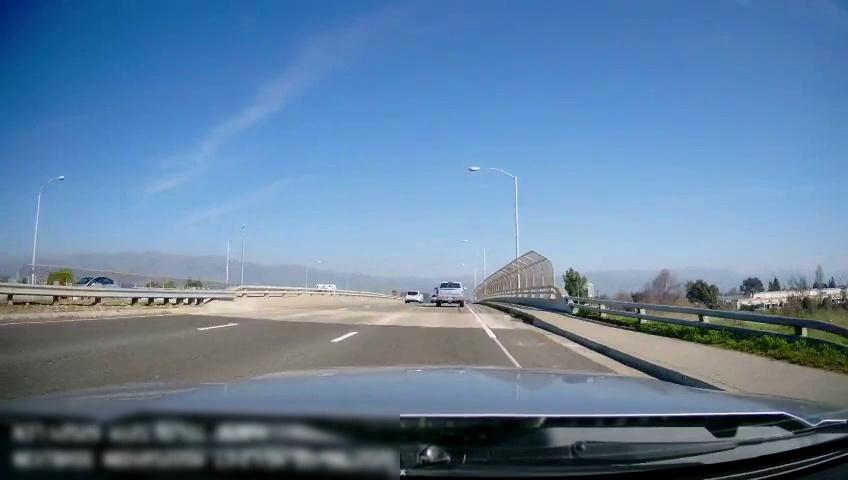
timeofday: Day
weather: Sunny
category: Drivable Space
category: Vehicles | SUV
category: Vehicles | Truck
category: Vehicles | Car
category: Vehicles | SUV
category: Lanes | Current Lane
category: Lanes | Current Lane
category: Lanes | Opposite Lane
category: Lanes | Opposite Lane